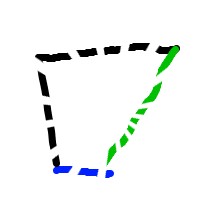
Shape: trapezoid